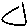
Label: triangle